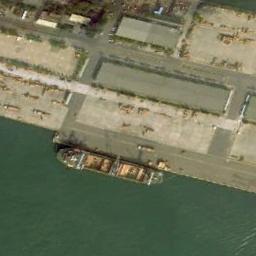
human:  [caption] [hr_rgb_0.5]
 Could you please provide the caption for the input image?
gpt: A green boat docked by the dock with buildings and many cargoes .

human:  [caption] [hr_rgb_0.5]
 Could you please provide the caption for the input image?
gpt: The ship is docked at the dock and the water is green .

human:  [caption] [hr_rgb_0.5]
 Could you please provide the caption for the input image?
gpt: There are several buildings of different sizes beside the ship .

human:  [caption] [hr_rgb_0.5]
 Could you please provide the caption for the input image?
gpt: There is a ship in the green water on the shore .

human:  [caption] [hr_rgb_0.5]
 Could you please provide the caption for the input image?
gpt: The ship is at the harbor beside some buildings .